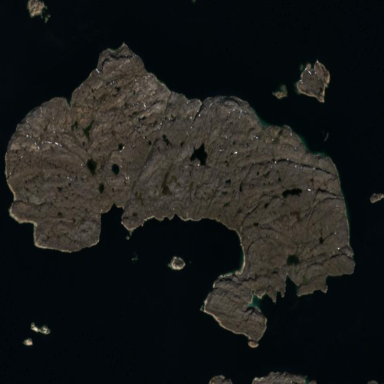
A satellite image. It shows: Island with natural coastline.